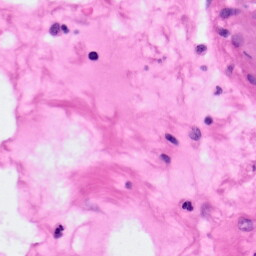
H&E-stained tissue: Pancreatic